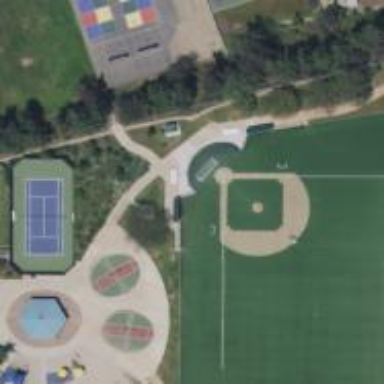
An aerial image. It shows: Baseball pitch for leisure land.